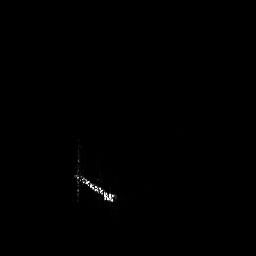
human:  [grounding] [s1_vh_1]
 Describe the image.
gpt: In the satellite image, there is  <ref>1 large ship </ref> <box>[[27, 55, 45, 80, 0]]</box> located at center.